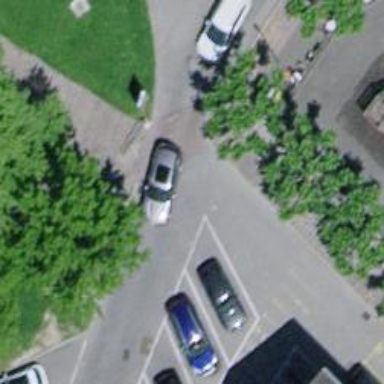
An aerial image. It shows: Asphalt living street with opposite cycleway.